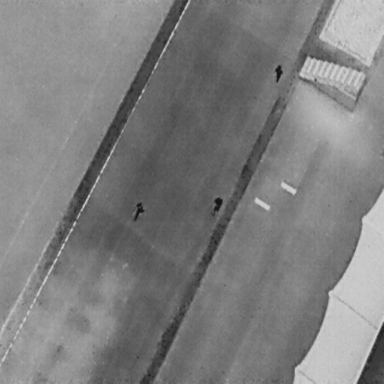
There are three People in the infrared image.